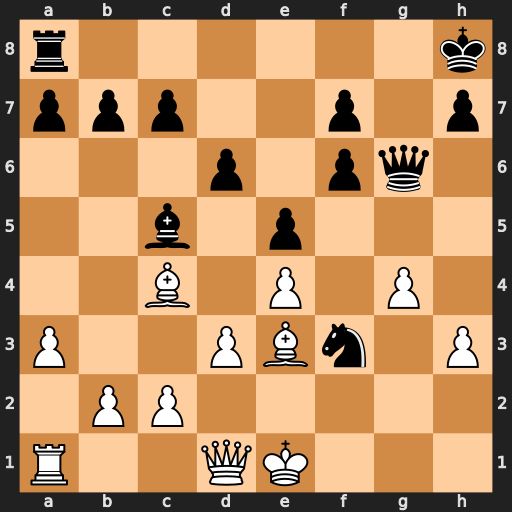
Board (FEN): r6k/ppp2p1p/3p1pq1/2b1p3/2B1P1P1/P2PBn1P/1PP5/R2QK3
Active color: w
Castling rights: Q
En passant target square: -
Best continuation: Qxf3 Bxe3 Qxe3